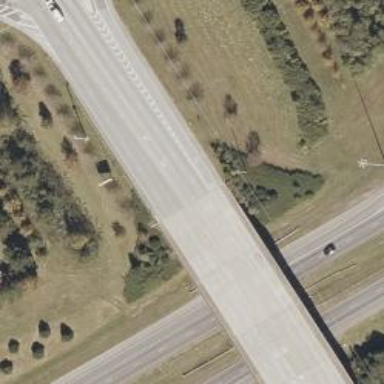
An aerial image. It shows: Trunk highway with bridge.